Field crop: maize
Growth stage: 2
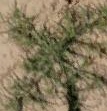
Species: salsola